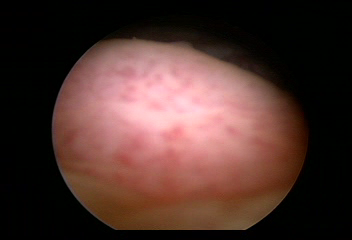
Modality: WLC
Class: Normal mucosa
Bladder cancer association: No